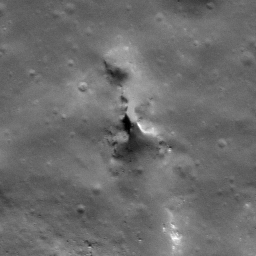
Pit: Copernicus 21
Host crater: Copernicus
Host type: impact_melt
Lunar coordinates: latitude 10.194, longitude 339.847